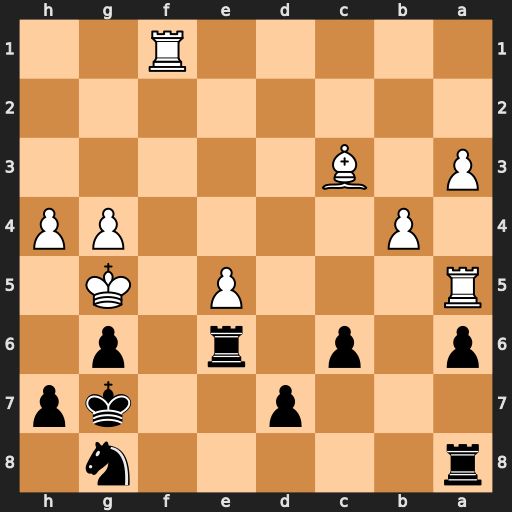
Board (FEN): r5n1/3p2kp/p1p1r1p1/R3P1K1/1P4PP/P1B5/8/5R2
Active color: b
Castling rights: -
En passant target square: -
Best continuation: h6+ Kf4 Rf8+